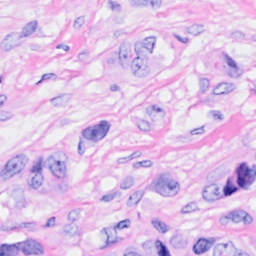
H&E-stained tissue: Breast